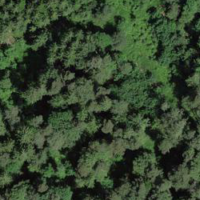
EUNIS habitat code: 44
Species observed at this site:
Platanthera bifolia